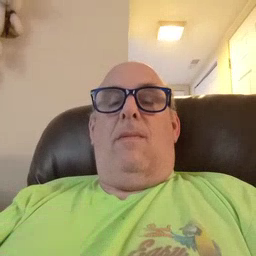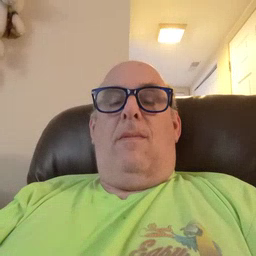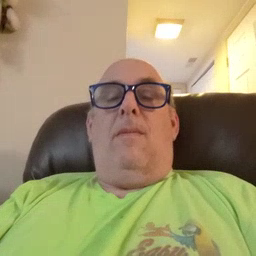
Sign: bath